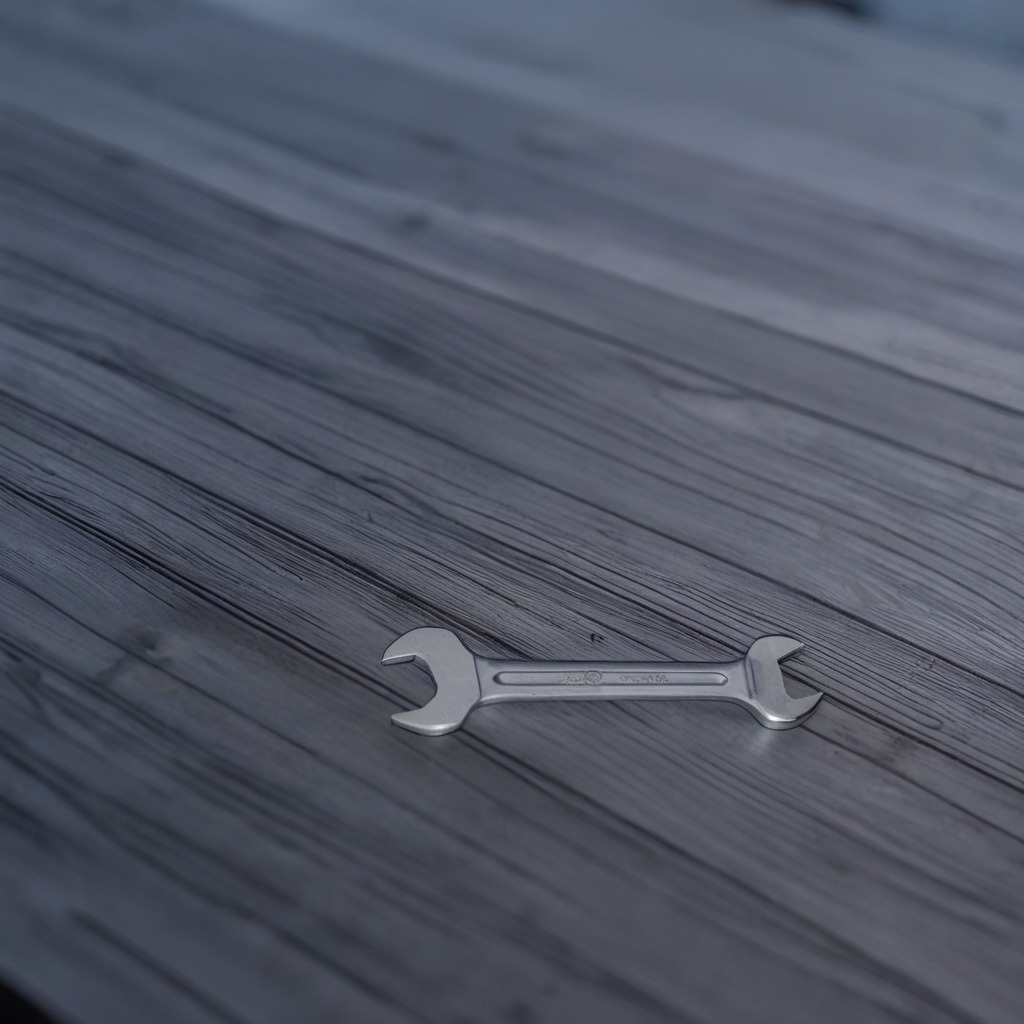
A wrench lies on a old table with faint burn marks in a small garage at twilight.